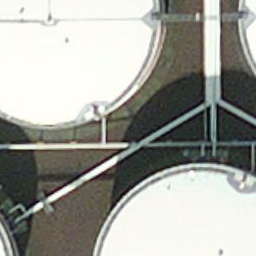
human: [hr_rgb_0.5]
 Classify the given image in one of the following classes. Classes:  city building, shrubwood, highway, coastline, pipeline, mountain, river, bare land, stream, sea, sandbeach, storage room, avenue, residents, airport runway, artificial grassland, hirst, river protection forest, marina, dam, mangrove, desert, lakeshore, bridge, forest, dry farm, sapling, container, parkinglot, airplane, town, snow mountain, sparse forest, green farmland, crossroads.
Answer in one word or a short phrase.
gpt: storage room